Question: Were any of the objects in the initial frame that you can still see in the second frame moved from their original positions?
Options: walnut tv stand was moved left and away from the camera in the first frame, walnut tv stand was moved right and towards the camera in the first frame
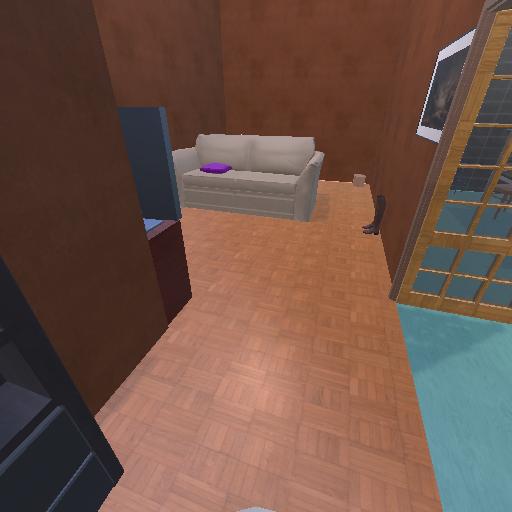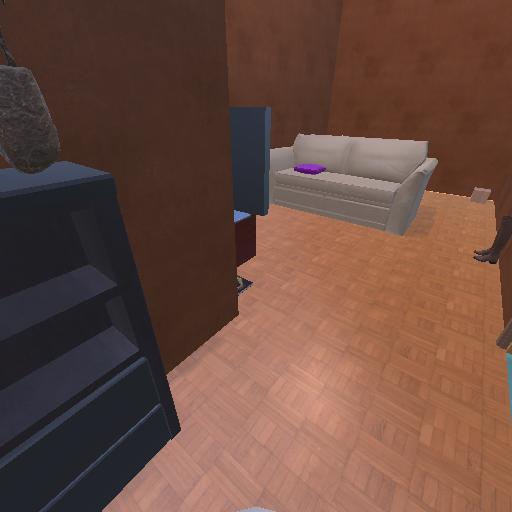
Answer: walnut tv stand was moved left and away from the camera in the first frame